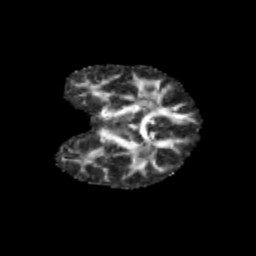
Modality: FA
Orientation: coronal
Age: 14
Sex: female
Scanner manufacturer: siemens
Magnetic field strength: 3 T
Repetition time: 3.8 s
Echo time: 0.07 s